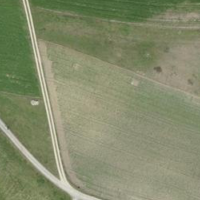
EUNIS habitat code: 52
Species observed at this site:
Tettigonia viridissima
Fagopyrum esculentum
Gryllus campestris